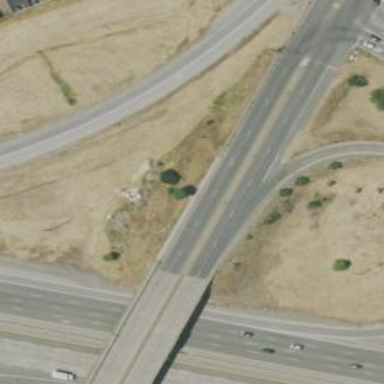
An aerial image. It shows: This image shows trunk highway that functions as expressway.